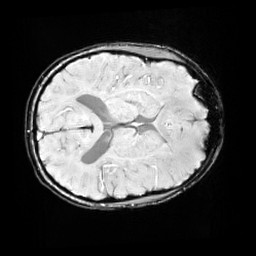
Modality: SWI
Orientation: axial
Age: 13
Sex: female
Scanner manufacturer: siemens
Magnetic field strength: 3 T
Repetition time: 0.027 s
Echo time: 0.02 s